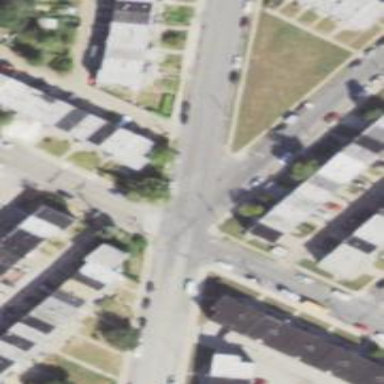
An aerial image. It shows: Marked crossing on footway.